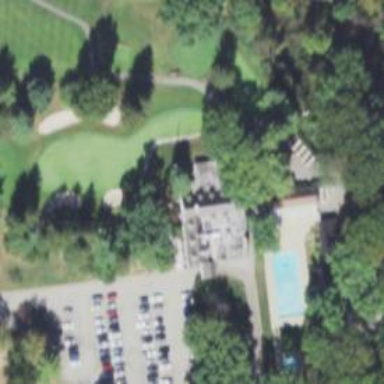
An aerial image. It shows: Path for both road and golf.